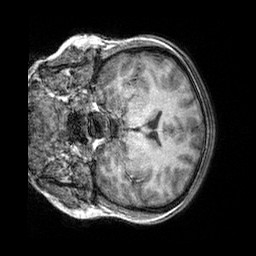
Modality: T1w
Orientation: coronal
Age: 19
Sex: female
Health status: healthy
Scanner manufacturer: siemens
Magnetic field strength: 3 T
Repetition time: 2.3 s
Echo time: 0.00303 s